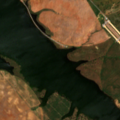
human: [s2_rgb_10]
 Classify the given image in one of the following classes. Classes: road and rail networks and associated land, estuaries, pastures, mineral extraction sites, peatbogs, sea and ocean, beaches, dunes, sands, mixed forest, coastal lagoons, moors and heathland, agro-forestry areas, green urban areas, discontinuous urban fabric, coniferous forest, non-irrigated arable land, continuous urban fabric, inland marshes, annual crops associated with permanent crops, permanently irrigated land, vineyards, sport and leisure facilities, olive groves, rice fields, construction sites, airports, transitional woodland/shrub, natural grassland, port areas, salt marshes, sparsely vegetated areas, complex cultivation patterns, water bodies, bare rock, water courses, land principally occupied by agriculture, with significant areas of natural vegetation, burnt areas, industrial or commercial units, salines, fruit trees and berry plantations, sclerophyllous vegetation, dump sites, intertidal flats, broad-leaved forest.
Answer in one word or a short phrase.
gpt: continuous urban fabric